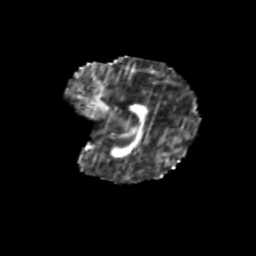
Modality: FA
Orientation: sagittal
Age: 6
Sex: female
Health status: healthy